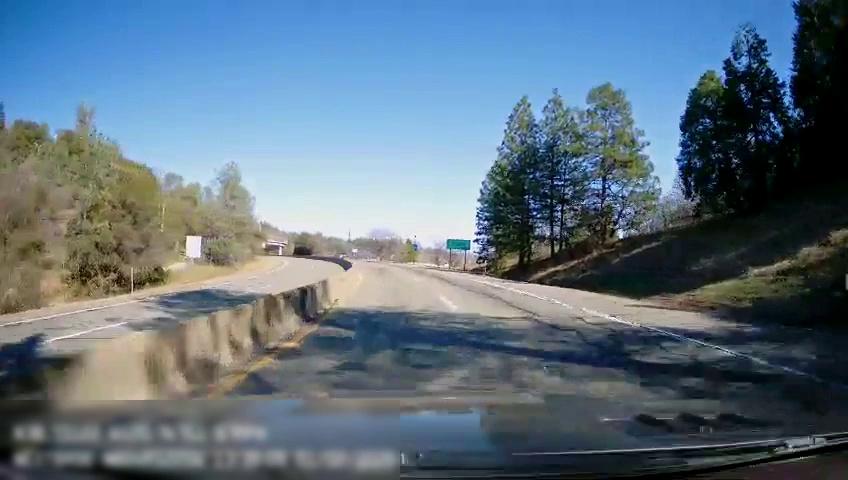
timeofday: Day
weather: Sunny
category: Drivable Space
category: Drivable Space
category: Lanes | Opposite Lane
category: Lanes | Opposite Lane
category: Lanes | Current Lane
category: Lanes | Current Lane
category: Lanes | Alternate Lane
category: Traffic | Signs